Field crop: tomato
Growth stage: 1
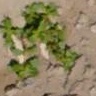
Species: portulaca